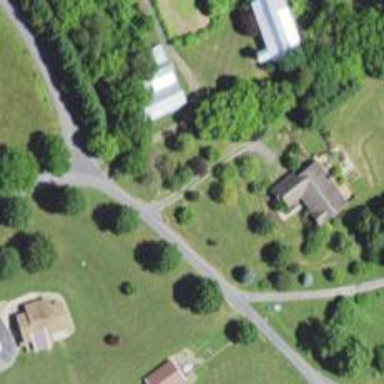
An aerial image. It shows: Driveway.